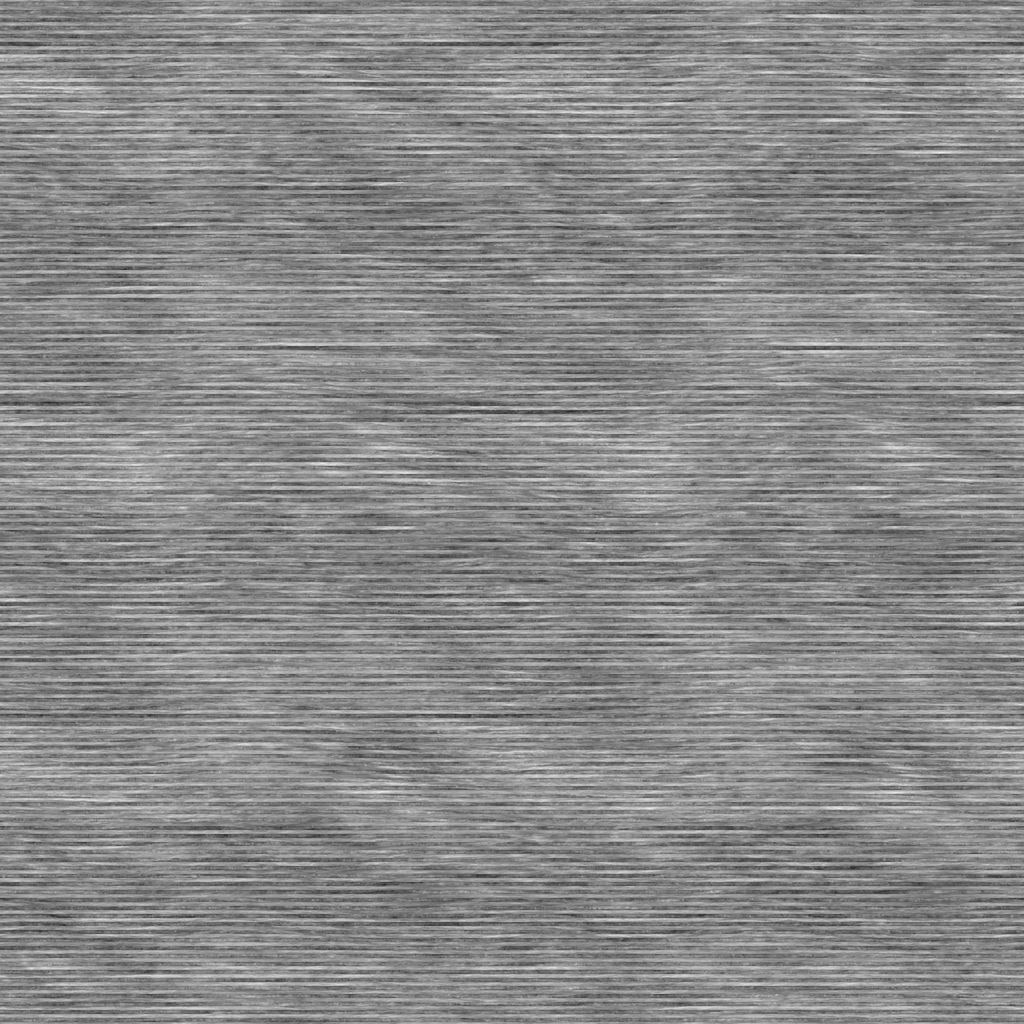
Texture map type: Displacement